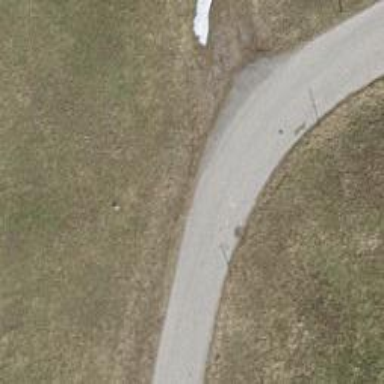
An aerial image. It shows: Unclassified road with asphalt surface.